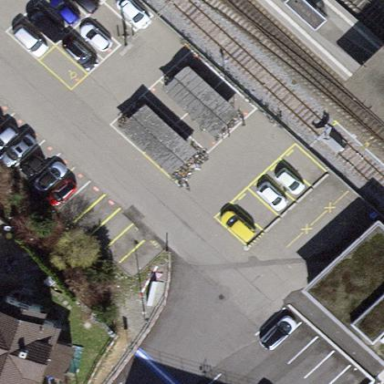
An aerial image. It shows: Building with shed for bicycle parking.